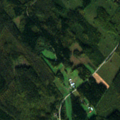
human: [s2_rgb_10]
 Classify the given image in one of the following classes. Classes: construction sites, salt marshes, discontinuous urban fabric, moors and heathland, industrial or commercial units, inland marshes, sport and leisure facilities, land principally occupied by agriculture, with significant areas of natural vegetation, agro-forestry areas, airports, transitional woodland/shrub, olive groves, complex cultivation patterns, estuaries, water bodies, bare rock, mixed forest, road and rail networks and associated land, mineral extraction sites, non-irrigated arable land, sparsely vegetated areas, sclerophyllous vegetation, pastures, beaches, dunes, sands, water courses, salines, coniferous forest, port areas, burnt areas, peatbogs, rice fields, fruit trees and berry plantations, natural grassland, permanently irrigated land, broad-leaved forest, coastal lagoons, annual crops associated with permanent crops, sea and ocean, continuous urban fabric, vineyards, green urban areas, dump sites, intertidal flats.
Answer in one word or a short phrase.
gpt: land principally occupied by agriculture, with significant areas of natural vegetation, coniferous forest, mixed forest, transitional woodland/shrub